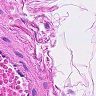
Metastatic tissue present: no